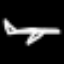
Label: airplane